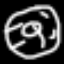
Label: donut